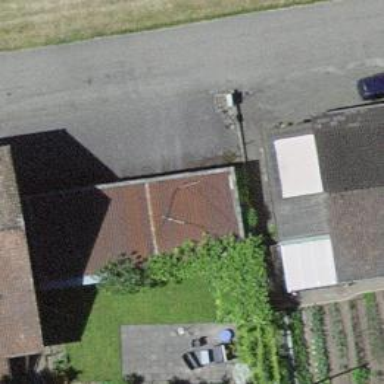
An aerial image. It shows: Garage building.